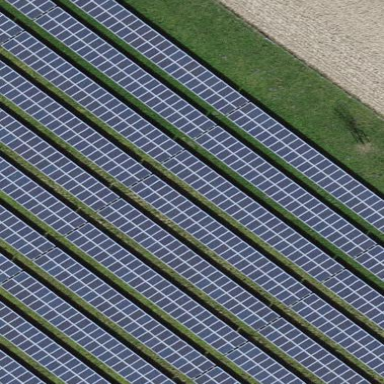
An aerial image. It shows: Solar photovoltaic panel generator.